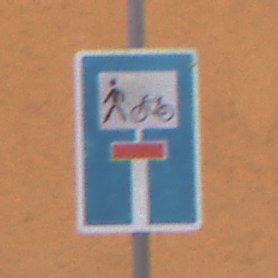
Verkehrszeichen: SackgasseRadverkehrFussgaengerDurchlaessig
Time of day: Midday
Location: Outdoor (Urban)
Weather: Overcast
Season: NotSpecified
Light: Natural